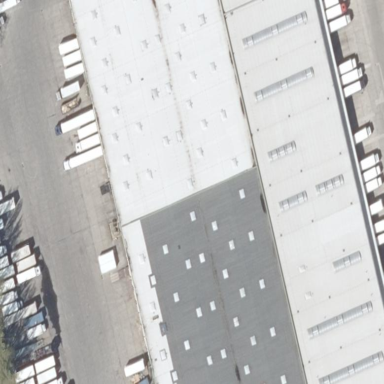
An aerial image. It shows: Industrial building.